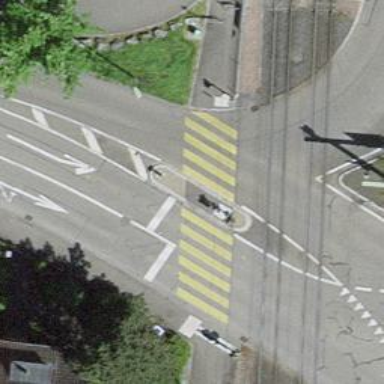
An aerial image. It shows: Road with traffic signals controlling the flow of traffic.